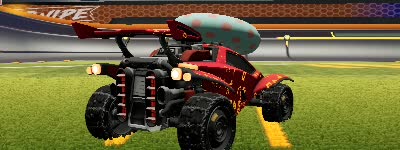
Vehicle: octane